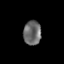
Tissue: skin
Cell type: Epithelial cells
Senescence score: 0.2536
Nuclear area (px): 421
Mean DAPI intensity: 106.722